Question: Taking the following code: <URL> which is actually the second code example that we can find on
<URL>
I want to add some text on the user interface to show the current iteration at each step. Something like the following example. How can I do that ?

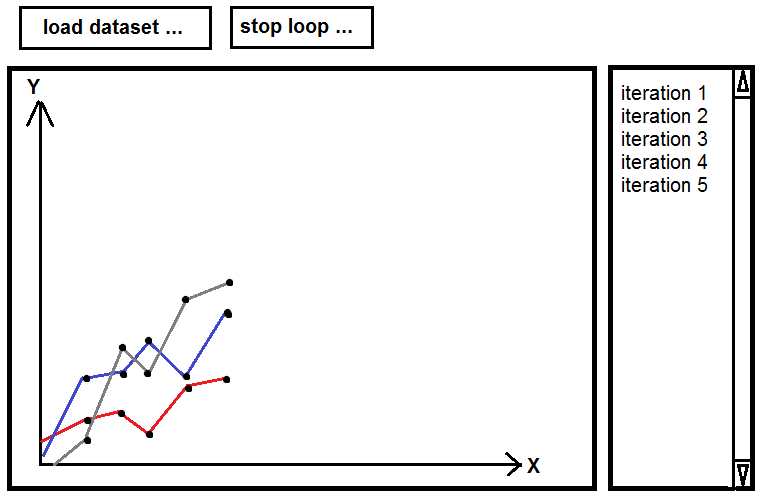
Answer: What you probably want to do is add that to the on_redraw_timer method. It appears to fire every time the plot is updated, so I would think that that would be where you'd want to write to your text control as well.
Just make sure you stop writing if it is paused.